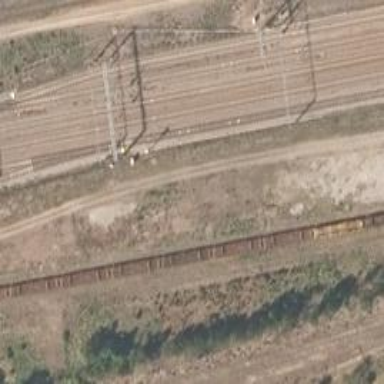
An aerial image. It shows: Siding railway line with electrified contact line for the trains.